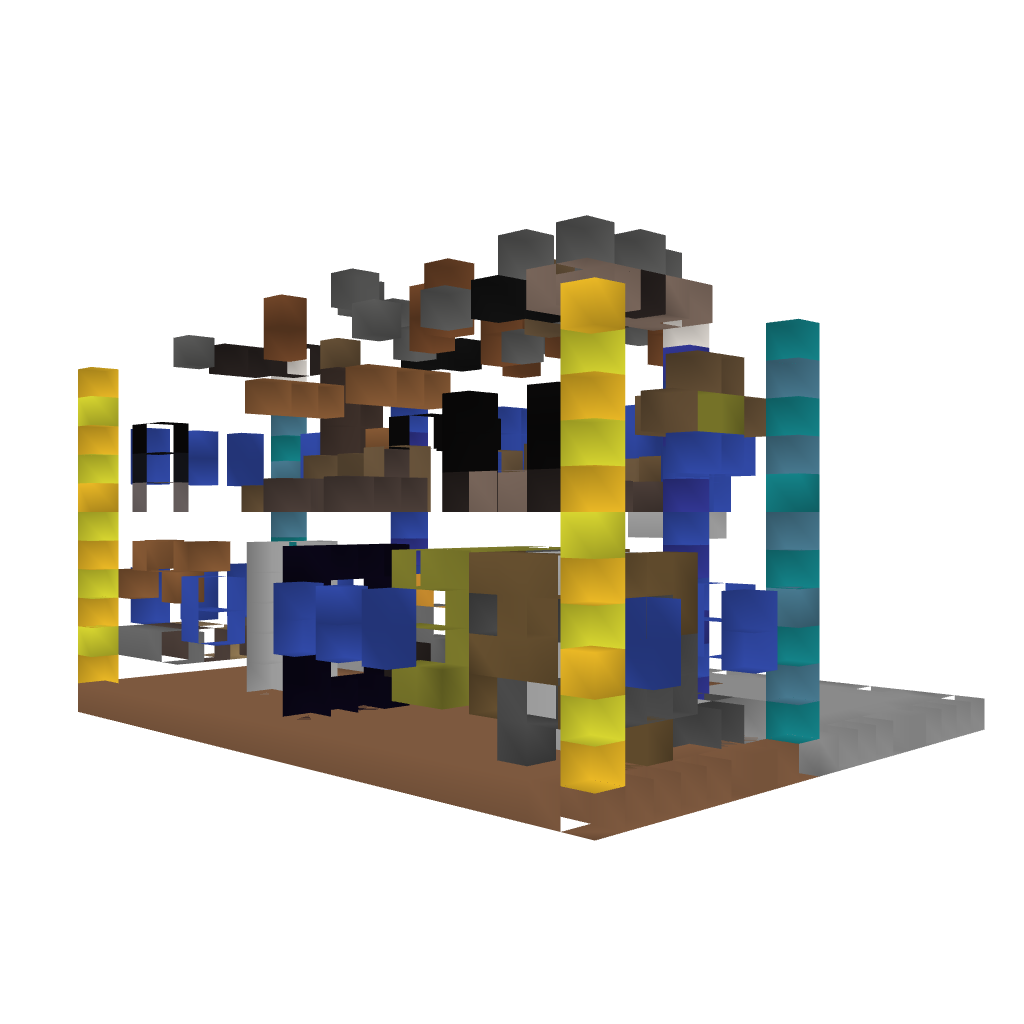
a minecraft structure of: Luxury house 1 by zerte